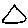
Label: triangle